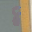
Label: 8